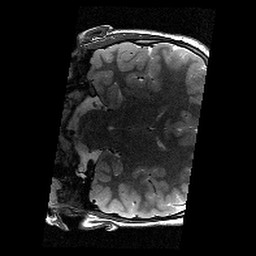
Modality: T2w
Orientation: coronal
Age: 12
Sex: male
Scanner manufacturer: siemens
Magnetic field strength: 3 T
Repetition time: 9.23 s
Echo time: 0.067 s